Field crop: maize
Growth stage: 2
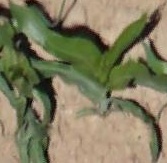
Species: maize